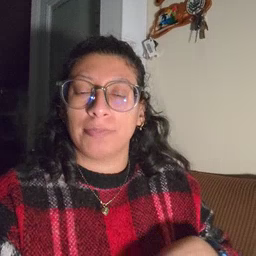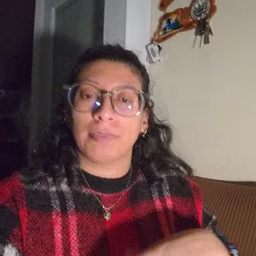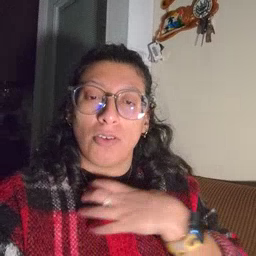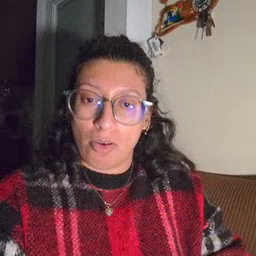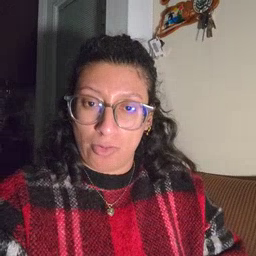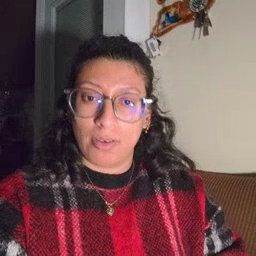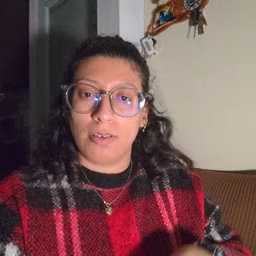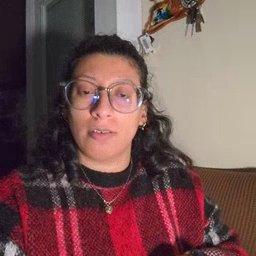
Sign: hungry